Question: I have a query that selects all of the users in a database that are not approved.
'''
$query = "SELECT * FROM users WHERE approved = '0';
$data = mysqli_query($dbc, $query);
'''
Then, what I want to do is display that list of people in a table that has a column with a checkbox to approve that person.
'''
<table class="table mb-none">
<thead>
<tr>
<th>Picture</th>
<th>Username</th>
<th>Profile Type</th>
<th>First Name</th>
<th>Last Name</th>
<th>Email</th>
<th>Phone Number</th>
<th>Approve</th>
<th>Deny/Delete</th>
</tr>
</thead>
<tbody>
<?php
while($row = mysqli_fetch_array($data)){
echo '<tr>'
echo '<td><img width="70px" height:"90px" src="' . EHS_UPLOADPATH_STUDENTS . $row['picture'] . '"/></td>';
echo '<td>' . $row['username'] . '</td>';
echo '<td>Student</td>';
echo '<td>' . $row['first_name'] . '</td>';
echo '<td>' . $row['last_name'] . '</td>';
echo '<td>' . $row['email'] . '</td>';
echo '<td>' . $row['phone_number'] . '</td>';
echo '<td style="text-align:center; padding:20px; background-color:#DFF0D8;">';
echo '<input type="checkbox" name="approve[]" value = "'.$row['user_id'].'"></td>';
echo '<td style="text-align:center; padding:20px; background-color:#FCDEDE;"><a href="profile_delete_info.php?user_id='. urlencode($row['user_id']) . '&amp;first_name=' . urlencode($row['first_name']) . '&amp;last_name=' . urlencode($row['last_name']) .'"><button type="button" class="mb-xs mt-xs mr-xs btn btn-danger">Deny/Delete</button></a> </td>';
echo '</tr>';}
'''

This is how I am trying to process this:
'''
if(isset($_POST['submit'])){
if(!empty($_POST['approve'])){
$users = $_POST['approve'];
foreach($users as $user){
$query = "UPDATE users SET approved = '1' WHERE user_id = '". $user . "'";
mysqli_query($dbc, $query);}}} ** here goes the rest of the code
'''
Now, the problem I am having is that when I click on the "approve" checkboxes and hit "Submit" only the first item in the array approve[] is being processed and not the rest. I have no idea why. I have been thinking about this for the last 2 hours and can't figure it out.
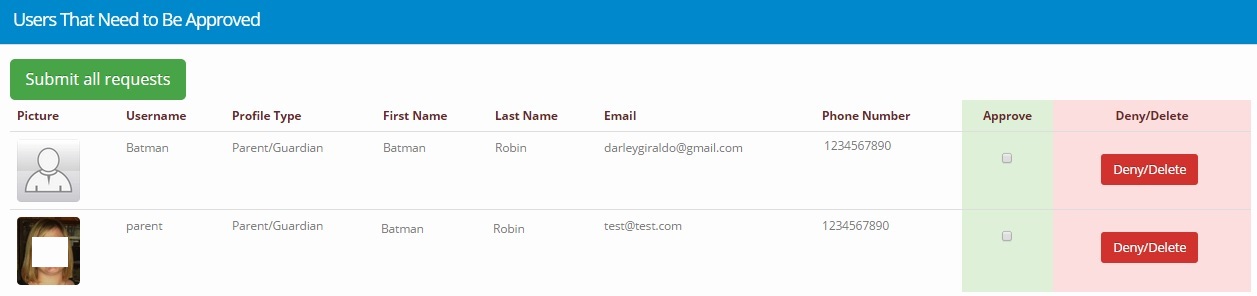
Answer: try the following approach :
'''
if(isset($_POST['submit'])){
if(!empty($_POST['approve'])){
foreach($_POST['approve'] as $user){
$query = "UPDATE users SET approved = '1' WHERE user_id = '". $user . "'";
mysqli_query($dbc, $query);}}} ** here goes the rest of the code
'''
If that does not work ,do a print_r($_POST['approve']) and see what the contents of the array are.